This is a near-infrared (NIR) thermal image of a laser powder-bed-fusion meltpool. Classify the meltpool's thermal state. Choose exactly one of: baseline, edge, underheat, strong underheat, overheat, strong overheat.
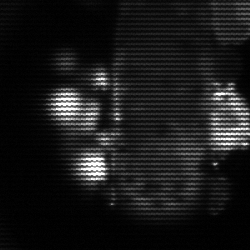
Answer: strong underheat